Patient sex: M
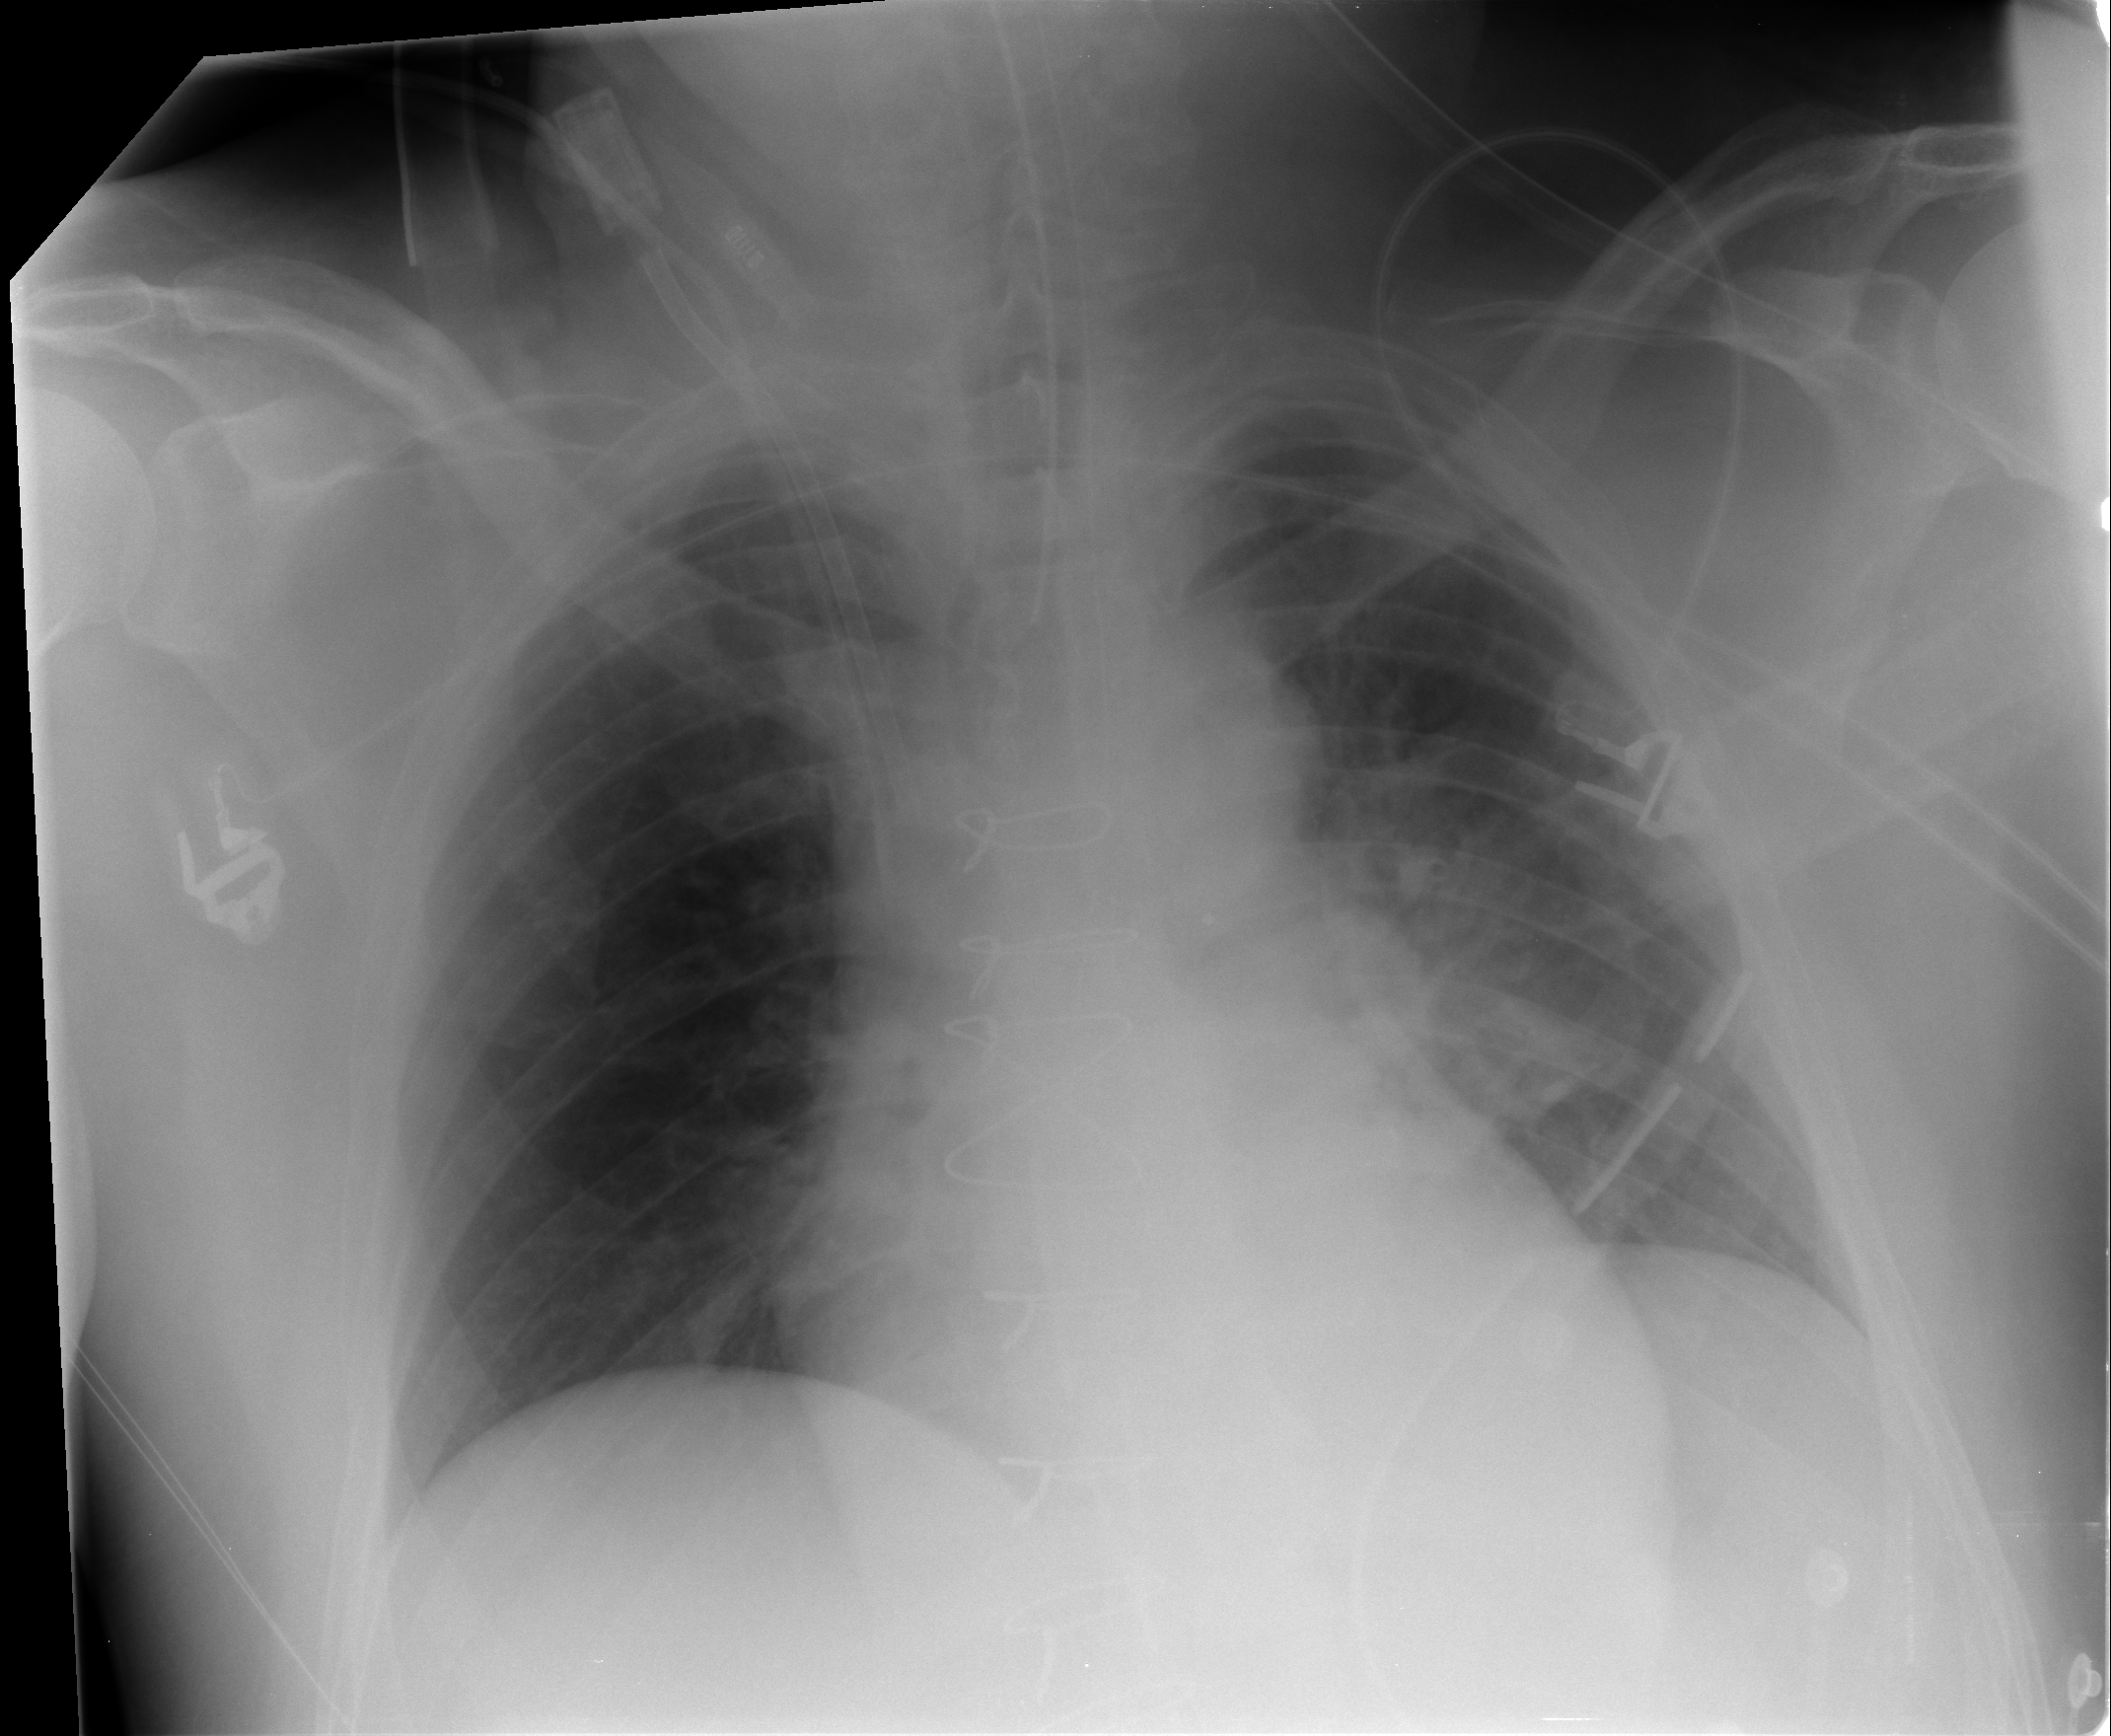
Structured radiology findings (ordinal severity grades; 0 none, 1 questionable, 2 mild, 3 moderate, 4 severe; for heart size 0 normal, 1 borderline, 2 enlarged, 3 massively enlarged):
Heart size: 2
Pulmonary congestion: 0
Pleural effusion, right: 0
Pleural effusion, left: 0
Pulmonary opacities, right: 0
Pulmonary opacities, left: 1
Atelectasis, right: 2
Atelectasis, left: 2